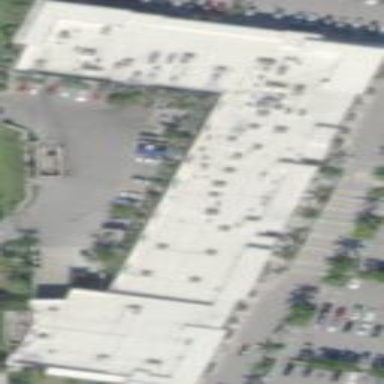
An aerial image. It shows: Retail building.